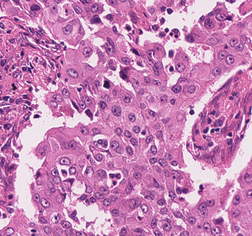
Tumor epithelial tissue: yes
Tumor-associated stroma tissue: yes
Normal tissue: no